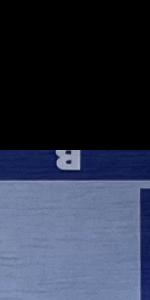
Label: Empty